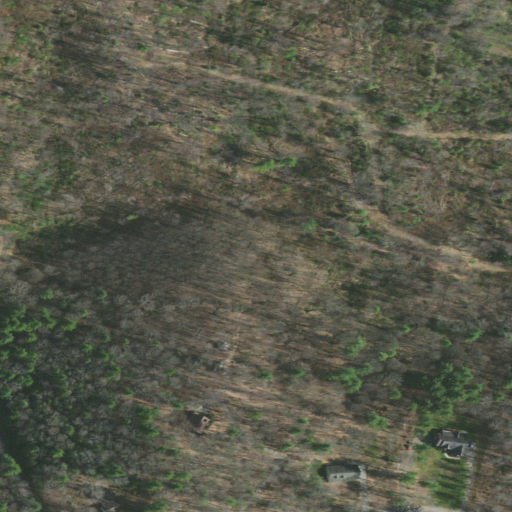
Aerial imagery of ridge(s) in Tennessee named Red Fox Ridge containing deciduous forest, mixed forest, open development, evergreen forest, and low intensity development